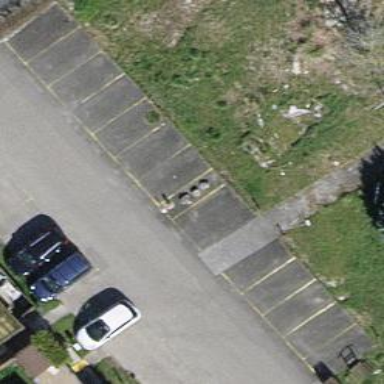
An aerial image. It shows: Asphalt street-side parking area.